Question: When I first load my application and log in. Everything is fine.
However when I log out, then log back in. The height of my view has been decreased. Here's a screenshot of the bug:

I havn't been able to find the cause of this. Making this quite a difficult question to ask help with as I can't specify the precise section of code causing the issue. But I'll try.
The problematic setup is like so:
I have a 'containerViewController', with 2 childViewControllers, a menu and a 'UITabBarController'. The 'UITabBarController' has 2 'UIViewControllers'.
To better explain it, here's a visual representation.
'''
_______________________
App Start ->
NavigationController(rootViewController LandingPageVC)
LandingPageVC -> push -> SignInVC(this is where I login from)
SignInVC -> push -> ContainerViewController(this has my UITabBarController and my menu)
ContainerViewController (sets up my menuTabBarController and menu)
menuTabBarController (this tabBarController is used to switch out my content from the menu)
SidePanelViewController (this is my menu)
ContainerViewController -> push(signing out) -> LandingPageVC
_______________________
'''
Here's how I push the containerViewController when a successful login is called.
'''
let mainTableViewController = ContainerViewController()
mainTableViewController.navigationItem.setHidesBackButton(true, animated: false)
navigationController!.pushViewController(mainTableViewController, animated: true)
menuEnabled = true
'''
here's the function called from the 'containerViewController' I use to log out.
'''
func signOut() {
// Set up the landing page as the main viewcontroller again.
let mainTableViewController = LandingPageVC()
mainTableViewController.navigationItem.setHidesBackButton(true, animated: false)
mainTableViewController.skipView = false
self.navigationController!.pushViewController(mainTableViewController, animated: true)
// Disable menu access
menuEnabled = false
}
'''
by printing the height of ContainerViewController and menuTabBarController, I found that it is the UITabBarController's height that's decreasing and not the ContainerViewController.
Here's the code that has to do with the UITabBarController
'''
import UIKit
import QuartzCore
let menuTabBarController = UITabBarController()
var menuButton = UIBarButtonItem()
var menuEnabled = false
class ContainerViewController: UIViewController, CenterViewControllerDelegate, SidePanelViewControllerDelegate, UIGestureRecognizerDelegate {
func needsSignOut(sender: SidePanelViewController) {
// toggling left panel
self.toggleLeftPanel()
// signing out
self.signOut()
}
var centerViewController: UITabBarController!
var leftViewController: SidePanelViewController?
let centerPanelExpandedOffset: CGFloat = 60
override func viewDidLoad() {
super.viewDidLoad()
menuTabBarController.tabBar.hidden = true
menuButton = UIBarButtonItem(title: "", style: UIBarButtonItemStyle.Plain, target: self, action: "toggleLeftPanel")
if let font = UIFont(name: "FontAwesome", size: 20) {
menuButton.setTitleTextAttributes([NSFontAttributeName: font], forState: UIControlState.Normal)
}
self.navigationItem.leftBarButtonItem = menuButton
//let tabBarController = UITabBarController()
let suggestionsVC = SuggestionsViewController()
let testVC = detaiLSuggestion_VC()
let controllers = [suggestionsVC,testVC]
menuTabBarController.setViewControllers(controllers, animated: false)
centerViewController = menuTabBarController
view.addSubview(menuTabBarController.view)
addChildViewController(menuTabBarController)
//centerNavigationController.didMoveToParentViewController(self)
}
// MARK: CenterViewController delegate methods
func toggleLeftPanel() {
let notAlreadyExpanded = (currentState != .LeftPanelExpanded)
if notAlreadyExpanded {
addLeftPanelViewController()
}
animateLeftPanel(shouldExpand: notAlreadyExpanded)
}
func collapseSidePanels() {
switch (currentState) {
case .LeftPanelExpanded:
toggleLeftPanel()
default:
break
}
}
func addLeftPanelViewController() {
if (leftViewController == nil) {
leftViewController = SidePanelViewController()
leftViewController!.delegate = self
addChildSidePanelController(leftViewController!)
}
}
func addChildSidePanelController(sidePanelController: SidePanelViewController) {
view.insertSubview(sidePanelController.view, atIndex: 0)
addChildViewController(sidePanelController)
sidePanelController.didMoveToParentViewController(self)
}
func animateLeftPanel(#shouldExpand: Bool) {
if (shouldExpand) {
currentState = .LeftPanelExpanded
animateCenterPanelXPosition(targetPosition: CGRectGetWidth(centerViewController.view.frame) - centerPanelExpandedOffset)
} else {
animateCenterPanelXPosition(targetPosition: 0) { finished in
self.currentState = .BothCollapsed
self.leftViewController!.view.removeFromSuperview()
self.leftViewController = nil;
}
}
}
func animateCenterPanelXPosition(#targetPosition: CGFloat, completion: ((Bool) -> Void)! = nil) {
UIView.animateWithDuration(0.5, delay: 0, usingSpringWithDamping: 0.8, initialSpringVelocity: 0, options: .CurveEaseInOut, animations: {
self.centerViewController.view.frame.origin.x = targetPosition
}, completion: completion)
}
'''
Any help deducing where this is coming from or how I can go about fixing it would be greatly appreciated! And again I apologize for the dumb of code. I'll update it further if I am able to rule out parts of it.
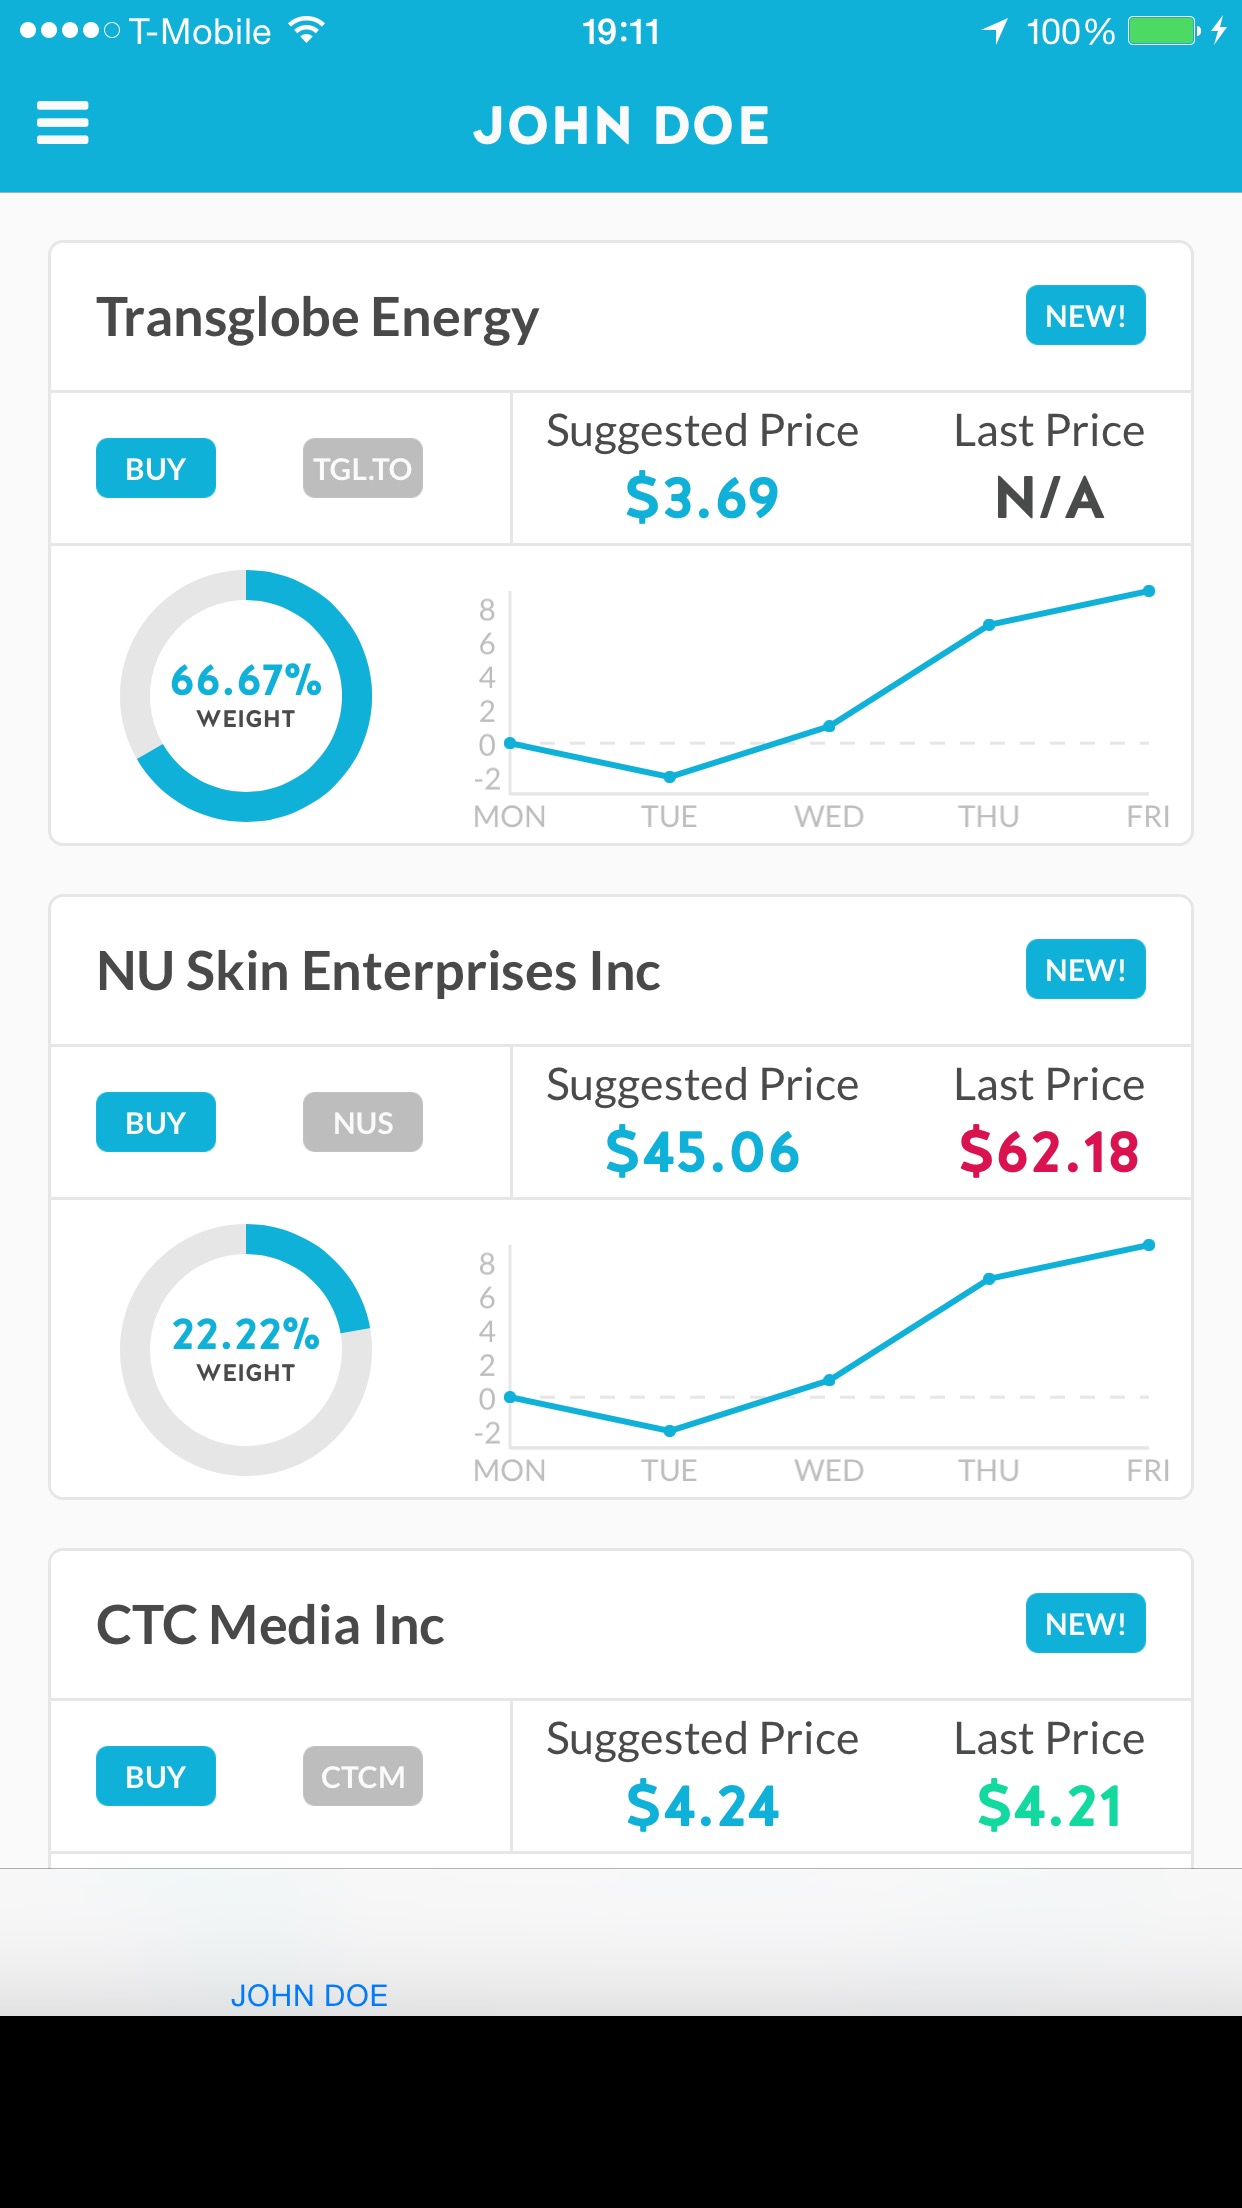
Answer: rdelmar found a solution for me in chat.
The problem was fixed by specifying the 'menuTabBarController.view.frame' like so:
'''
menuTabBarController.view.frame = self.view.frame
'''